Question: I just started with Bootstrap and having an issue with textarea HTML element - it doesn't follow left alignment with other text fields and goes across the entire page instead. Any ideas?
'''
<!DOCTYPE html>
<html>
<head>
<title>Contact</title>
<link href="css/bootstrap.min.css" rel="stylesheet" />
</head>
<body name="viewport" content="width=device-width, initial-scale=1.0">
<div id="container">
<form class="form-horizontal">
<div class="form-group">
<label class="col-sm-2 control-label" for="name">
Name
</label>
<div class="col-sm-4">
<input class="form-control" type="text" id="name" placeholder="Your name" />
</div>
</div>
<div class="form-group">
<label class="col-sm-2 control-label" for="email">
E-mail
</label>
<div class="col-sm-4">
<input class="form-control" type="email" id="email" placeholder="Your email address" />
</div>
</div>
<div class="form-group">
<label class="col-sm-2 control-label" for="comment">
Message
</label>
<div class="cols-sm-4">
<textarea class="form-control" rows="3" id="comment"></textarea>
</div>
</div>
<div class="form-group">
<div class="col-sm-10 col-sm-offset-2">
<input class="btn btn-success" type="submit" value="Send" />
</div>
</div>
</form>
</div>
</body>
</html>
'''
And the result looks like this below.

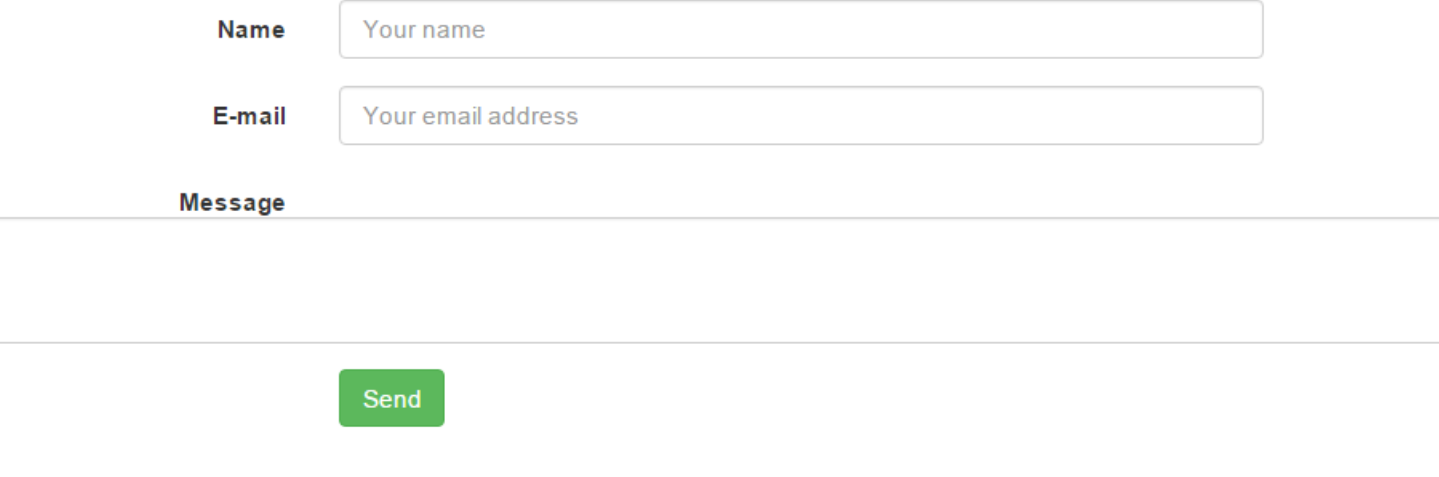
Answer: fix this:
'''
<div class="cols-sm-4">
<textarea class="form-control" rows="3" id="comment"></textarea>
</div>
'''
to
'''
<div class="col-sm-4">
<textarea class="form-control" rows="3" id="comment"></textarea>
</div>
'''